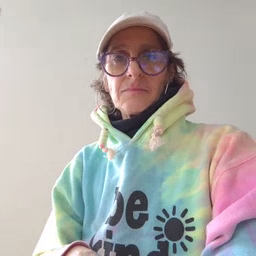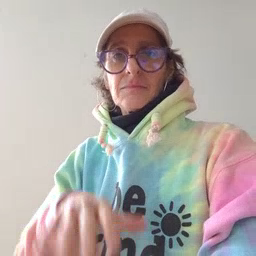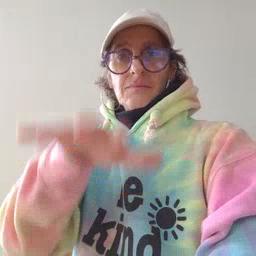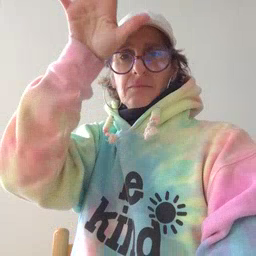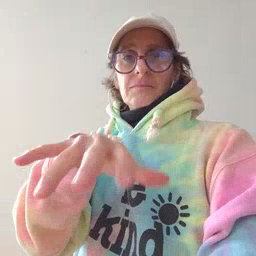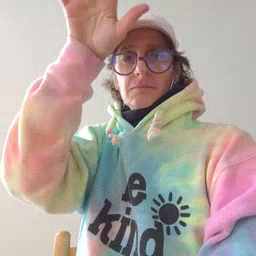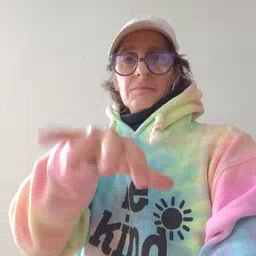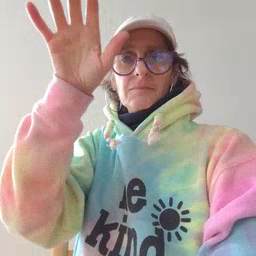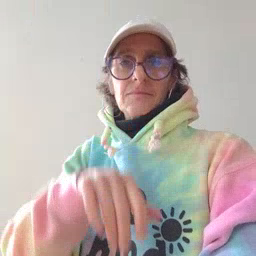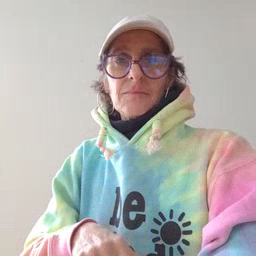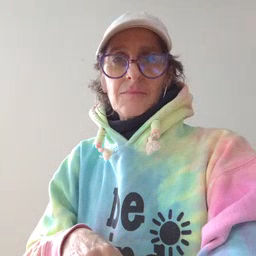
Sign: alligator